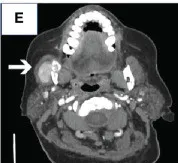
Radiological images of the fragility fractures diagnosed before the diagnosis of TIO. CT scan of the tumor in the mandible , hematoxylin.
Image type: radiology (ct)